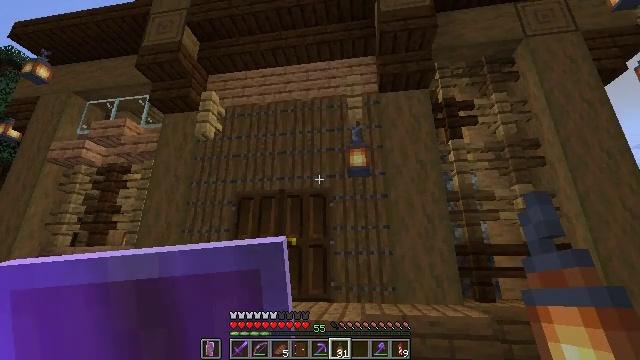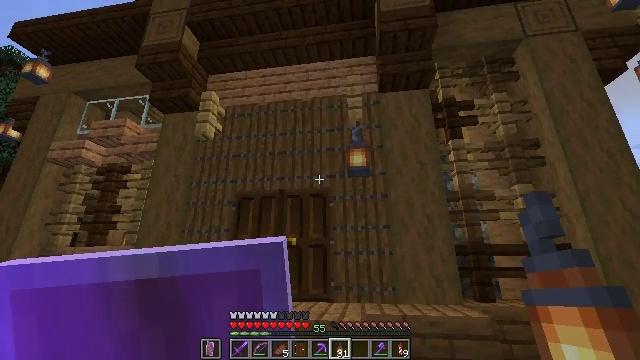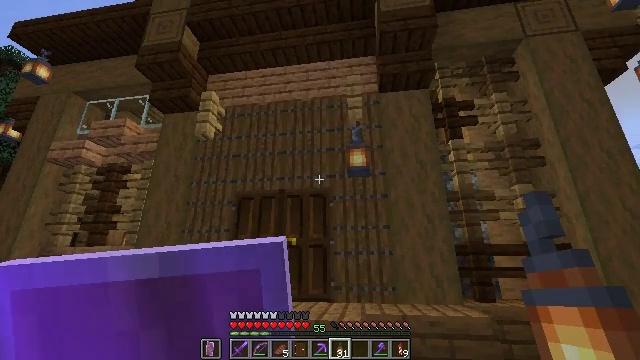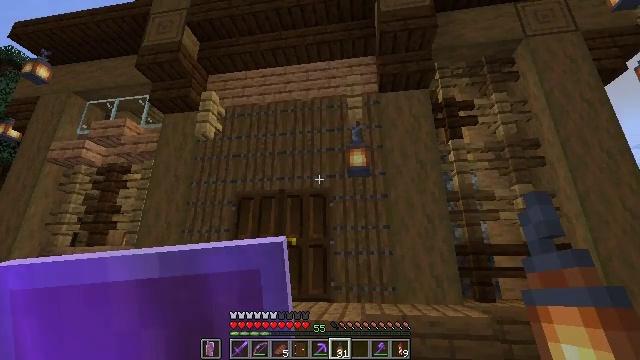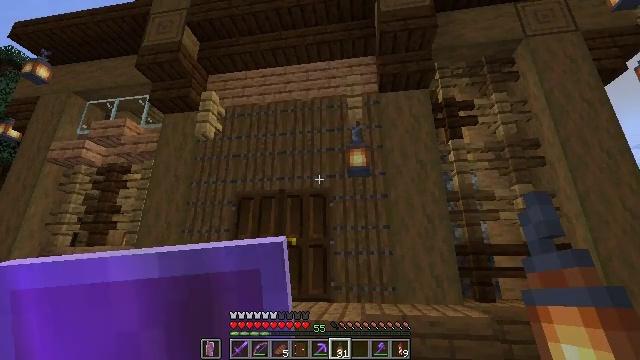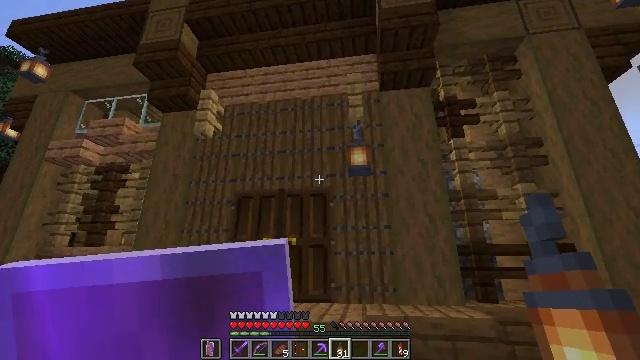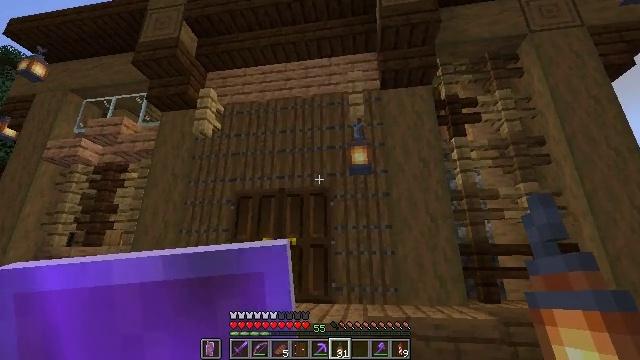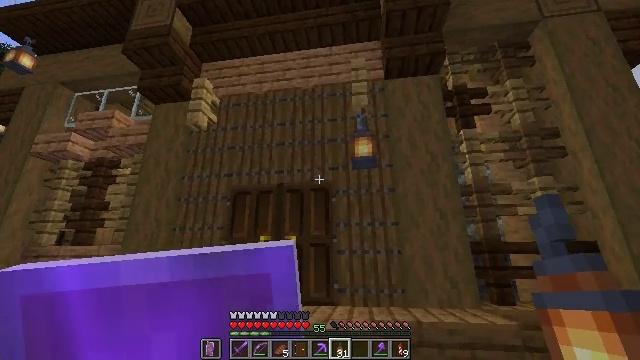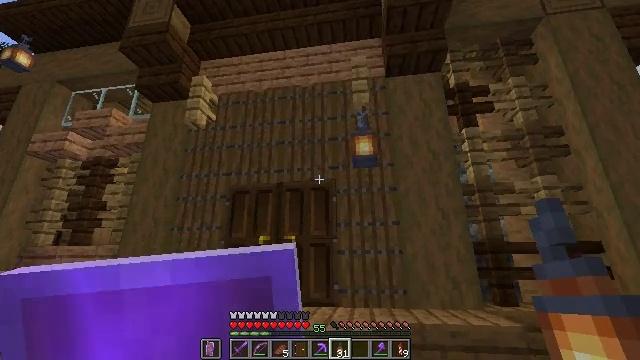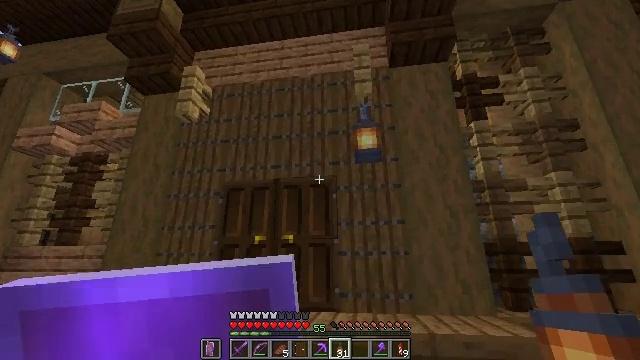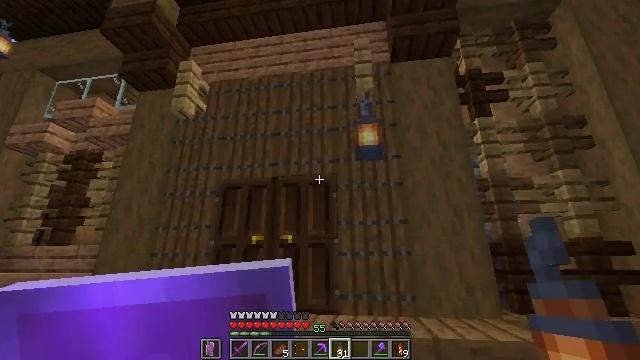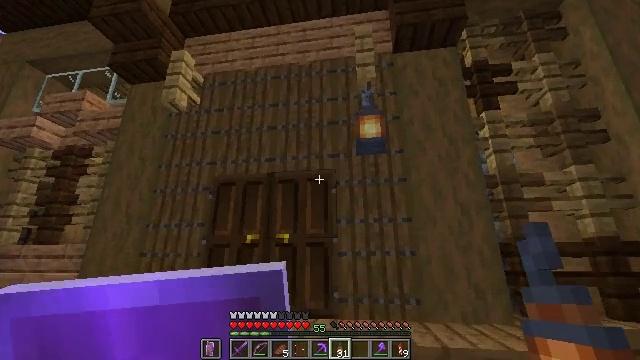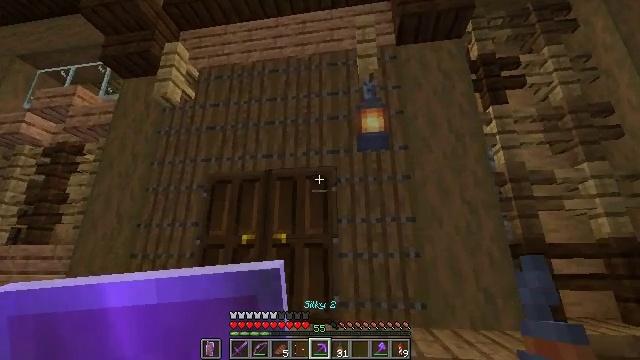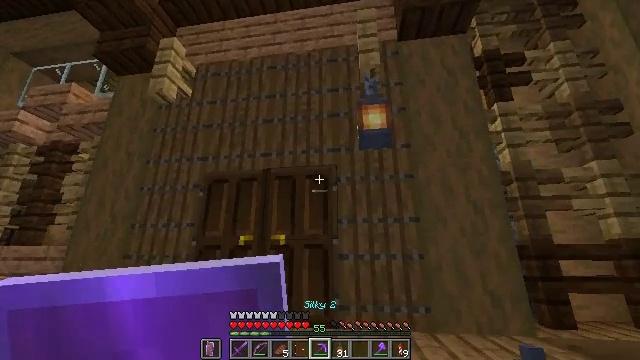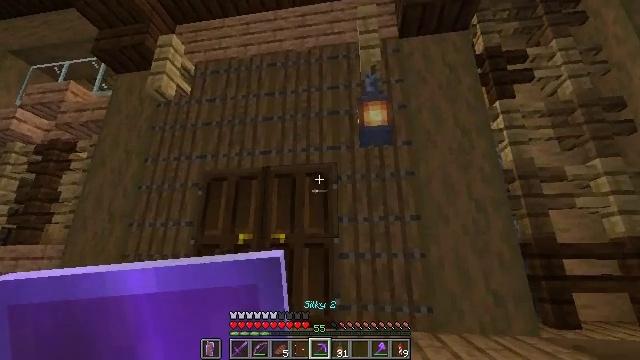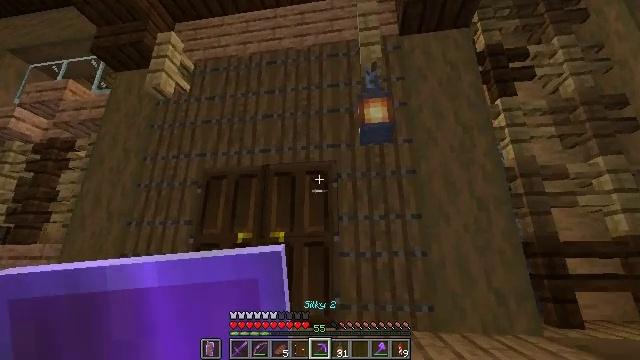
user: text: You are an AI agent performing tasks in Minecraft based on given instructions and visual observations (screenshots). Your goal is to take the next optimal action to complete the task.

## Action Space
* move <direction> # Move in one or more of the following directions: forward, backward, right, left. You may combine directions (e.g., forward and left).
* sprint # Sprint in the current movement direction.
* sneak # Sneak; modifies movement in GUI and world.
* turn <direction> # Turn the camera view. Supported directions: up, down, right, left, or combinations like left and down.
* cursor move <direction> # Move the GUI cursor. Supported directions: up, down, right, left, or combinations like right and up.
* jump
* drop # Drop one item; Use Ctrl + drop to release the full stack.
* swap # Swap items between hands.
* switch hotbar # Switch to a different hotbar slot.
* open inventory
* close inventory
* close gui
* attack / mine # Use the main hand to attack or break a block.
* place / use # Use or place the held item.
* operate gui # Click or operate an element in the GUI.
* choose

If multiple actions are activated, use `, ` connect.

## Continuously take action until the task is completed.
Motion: motion action
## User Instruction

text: Break the lantern to collect it.
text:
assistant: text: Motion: no_op
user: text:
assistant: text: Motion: no_op
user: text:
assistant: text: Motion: no_op
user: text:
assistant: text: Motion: no_op
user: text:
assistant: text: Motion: move forward
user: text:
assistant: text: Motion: move forward
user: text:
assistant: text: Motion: move forward
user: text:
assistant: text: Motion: move forward
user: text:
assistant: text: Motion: move forward
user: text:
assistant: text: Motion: move forward
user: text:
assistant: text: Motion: move forward
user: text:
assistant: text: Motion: no_op
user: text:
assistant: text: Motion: no_op
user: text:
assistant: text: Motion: no_op
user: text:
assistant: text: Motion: no_op
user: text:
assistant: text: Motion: no_op
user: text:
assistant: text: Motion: no_op
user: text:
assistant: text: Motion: turn right and up
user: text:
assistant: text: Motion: turn right and up
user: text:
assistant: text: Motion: move forward, turn up
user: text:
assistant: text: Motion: move forward
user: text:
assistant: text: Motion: move forward
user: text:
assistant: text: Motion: move forward
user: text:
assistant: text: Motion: move forward
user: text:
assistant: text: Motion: no_op
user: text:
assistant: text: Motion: no_op
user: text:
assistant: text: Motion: no_op
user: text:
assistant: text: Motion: no_op
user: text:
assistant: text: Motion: no_op
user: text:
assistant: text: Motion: no_op